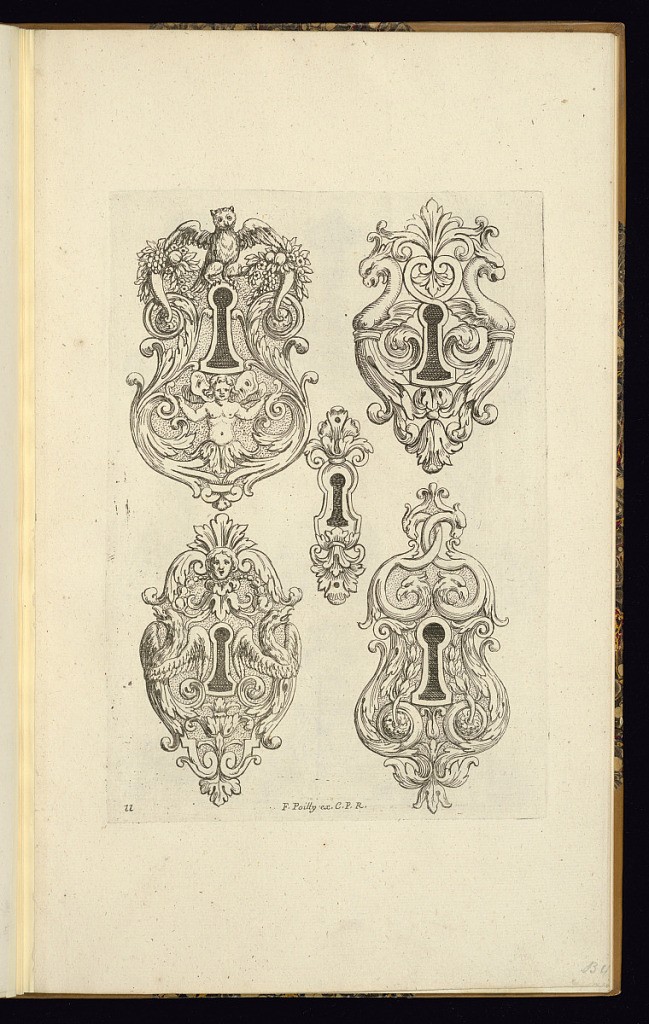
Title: Key Plate Designs
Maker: Antoine Pierretz le jeune, French, active 1660-70
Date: ca. 1665
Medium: Etching on laid paper
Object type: Print
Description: Five designs for key plates or escutcheons decorated with masks, foliate scrolls, terminal figures, scrolling acanthus leaves, fleurons, bird heads, rosettes, griffins, cornucopias of fruit and flowers, and an owl. The plate is numbered and signed.